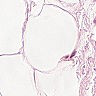
Metastatic tissue present: no